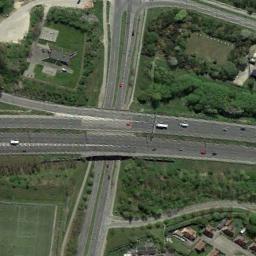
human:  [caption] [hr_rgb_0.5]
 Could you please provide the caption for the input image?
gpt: The cross-line overpass is over the roads on the green space .

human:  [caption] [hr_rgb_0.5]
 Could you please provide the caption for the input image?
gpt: There are many trees beside the overpass .

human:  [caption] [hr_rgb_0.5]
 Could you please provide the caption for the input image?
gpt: There are several overpasses here .

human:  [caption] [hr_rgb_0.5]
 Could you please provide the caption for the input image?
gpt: The overpass is on the grass next to some trees .

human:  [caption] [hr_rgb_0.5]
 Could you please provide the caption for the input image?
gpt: There are some green trees and lawns beside the overpass .